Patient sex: M
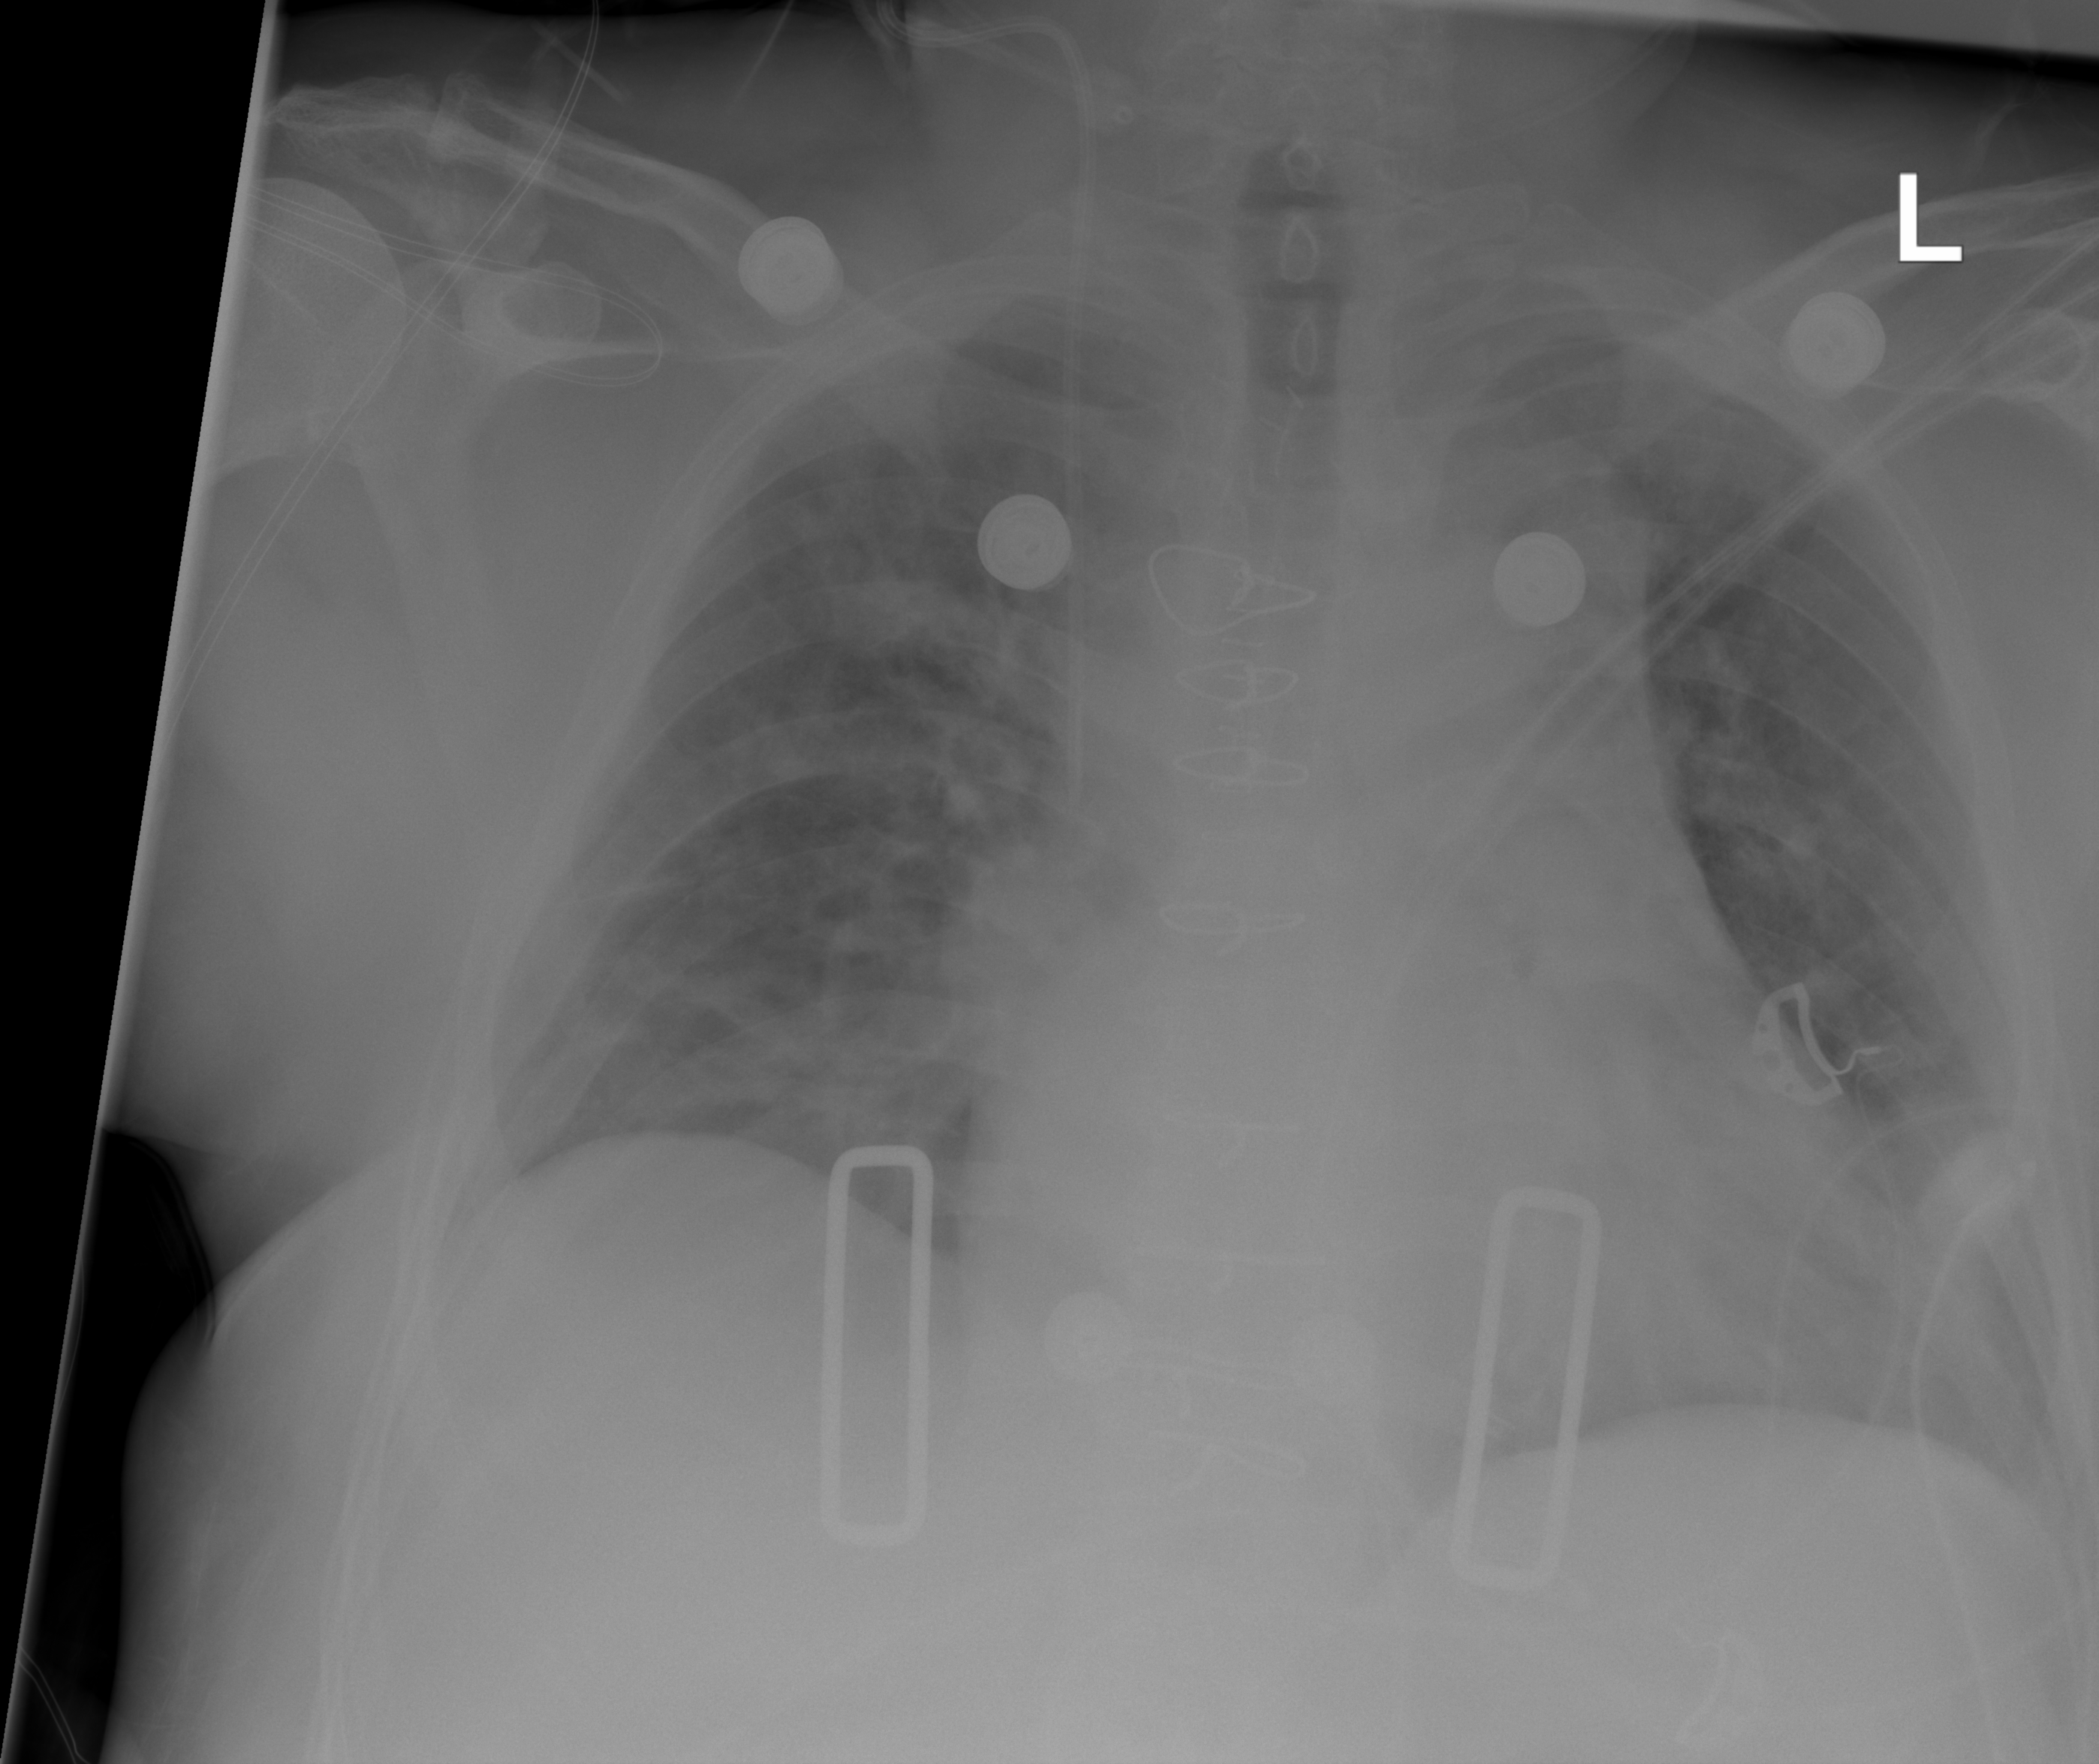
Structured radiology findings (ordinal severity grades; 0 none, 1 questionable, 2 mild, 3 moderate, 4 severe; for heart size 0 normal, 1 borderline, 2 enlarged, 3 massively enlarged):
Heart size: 2
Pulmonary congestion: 0
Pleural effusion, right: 0
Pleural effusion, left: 0
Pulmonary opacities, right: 2
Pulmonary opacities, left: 2
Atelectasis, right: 2
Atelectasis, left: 0